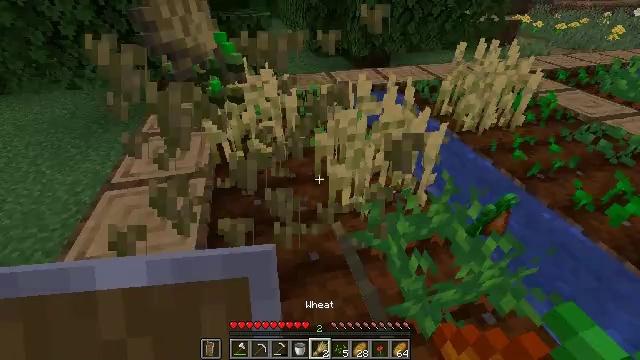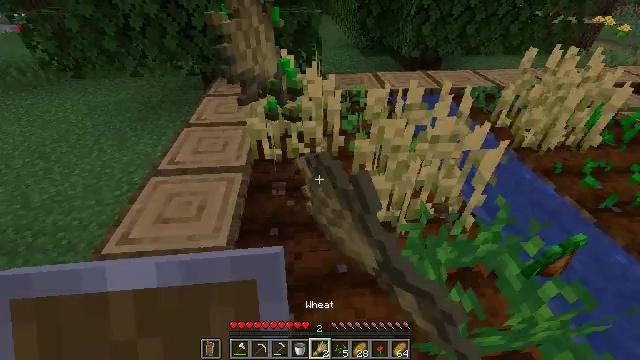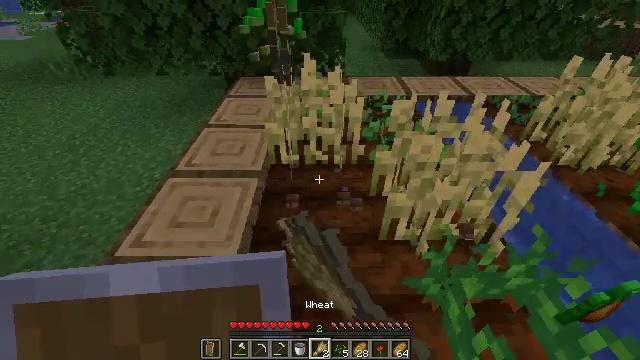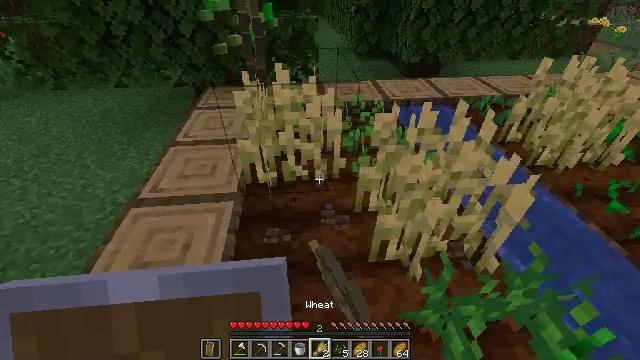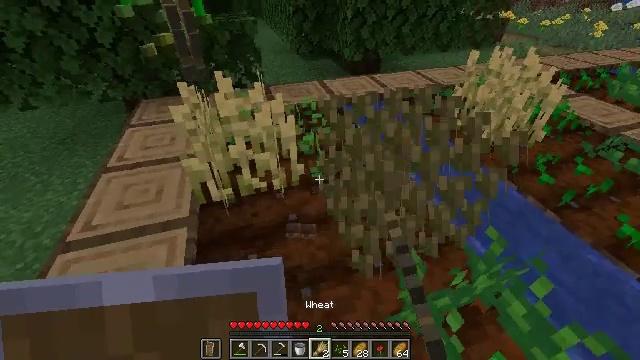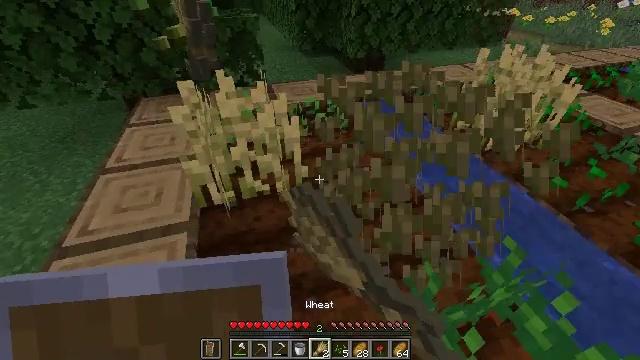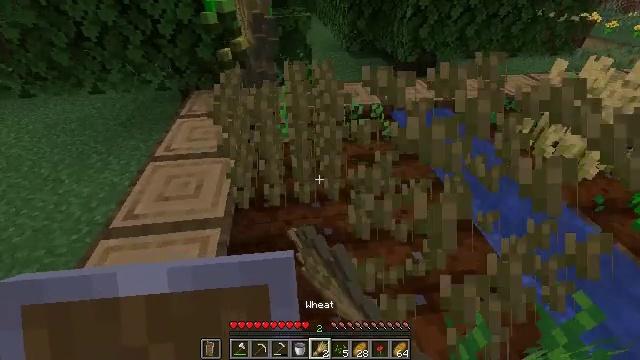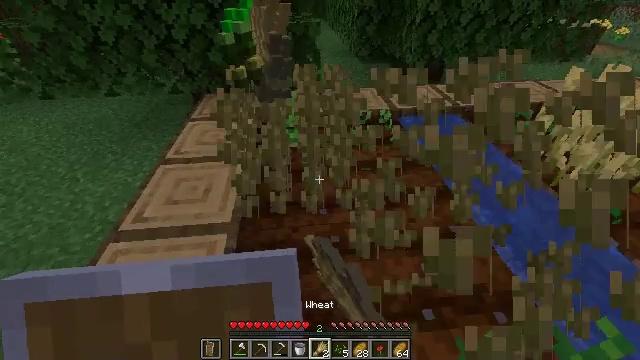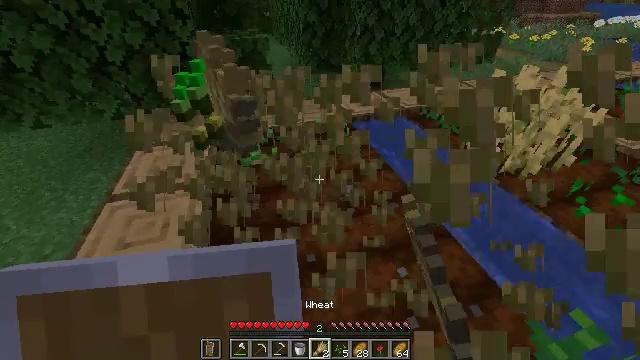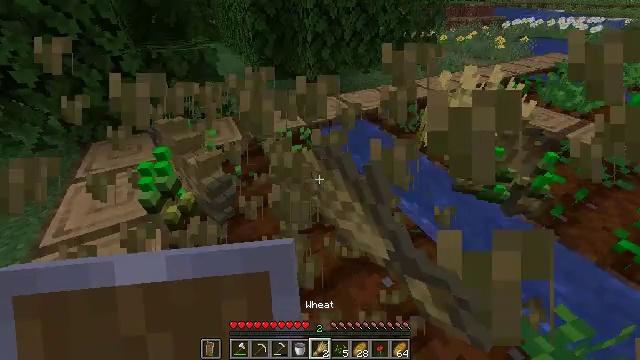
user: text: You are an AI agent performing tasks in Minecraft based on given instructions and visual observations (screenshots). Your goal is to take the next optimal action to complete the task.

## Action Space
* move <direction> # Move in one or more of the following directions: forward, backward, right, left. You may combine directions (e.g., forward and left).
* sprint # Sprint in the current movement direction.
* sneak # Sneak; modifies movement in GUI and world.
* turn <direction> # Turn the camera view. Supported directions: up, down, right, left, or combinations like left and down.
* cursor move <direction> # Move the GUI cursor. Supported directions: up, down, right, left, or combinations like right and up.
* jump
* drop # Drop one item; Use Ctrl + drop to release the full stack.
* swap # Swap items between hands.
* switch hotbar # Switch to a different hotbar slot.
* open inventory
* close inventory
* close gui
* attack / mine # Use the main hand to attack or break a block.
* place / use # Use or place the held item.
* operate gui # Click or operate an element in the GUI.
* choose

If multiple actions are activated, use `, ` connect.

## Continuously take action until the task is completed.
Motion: motion action
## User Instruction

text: Collect wheat crops.
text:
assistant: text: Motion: move forward, turn left, attack / mine
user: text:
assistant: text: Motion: move forward, turn left, attack / mine
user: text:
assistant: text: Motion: move forward, turn right, attack / mine
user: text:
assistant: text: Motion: turn right, attack / mine
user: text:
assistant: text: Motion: attack / mine
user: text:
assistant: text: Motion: move forward, turn left, attack / mine
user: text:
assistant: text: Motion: move forward, turn left, attack / mine
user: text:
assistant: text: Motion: move forward, turn right, attack / mine
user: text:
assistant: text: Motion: turn right, attack / mine
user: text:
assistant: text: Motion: attack / mine